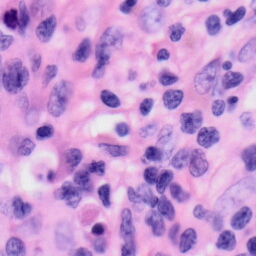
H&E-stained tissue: Skin